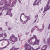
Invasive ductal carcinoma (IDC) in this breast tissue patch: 1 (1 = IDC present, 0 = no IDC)